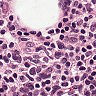
Metastatic tissue present: no